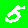
Digit: 5